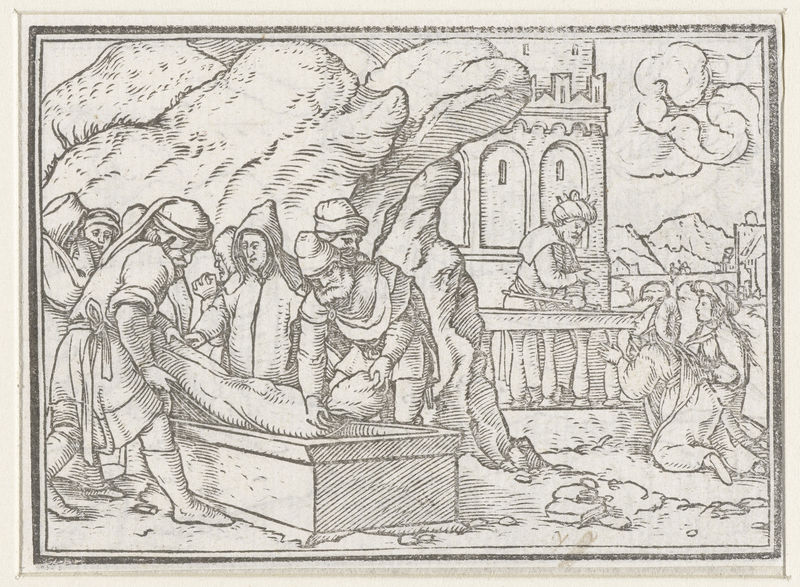
Titel: Begrafenis van Jakob in grot bij Machpela
Künstler: Hans (II) Holbein
Standort: Amsterdam
Institution: Rijksmuseum
Schlagwörter: felsen, himmel, wolken, menschen, frau, hut, hüte, männer, zeichnung, gebäude, gras, haus, mütze, erde, haare, schrift, schuhe, berge, fels, arches, balcony, church, crowd, king, könig, men, people, robes, white, women, black, funeral, windows, print, bögen, erker, burg, balustrade, stich, grab, cliff, cloud, clouds, food, man, rock, rocks, sky, stone, knieen, building, hill, hills, house, mountain, mountains, peasant, death, sash, drawing, paper, black and white, castle, etching, hats, beard, boots, grablegung, faces, dead, wind, children, fence, dirt, peasants, monet, royal, ink, jesus, ground, box, engraving, medieval, money, mittelalter, stones, begging, kneeling, bow, body, praying, royalty, grave, turban, middle ages, disease, plague, balsutrade, boulder, dying, tomb, corpse, beards, burial, coffin, mourners, caps, l, screen print, shroud, banister, bury, beggars, burying, albs, kneels, body<, kink, heats, enterrement